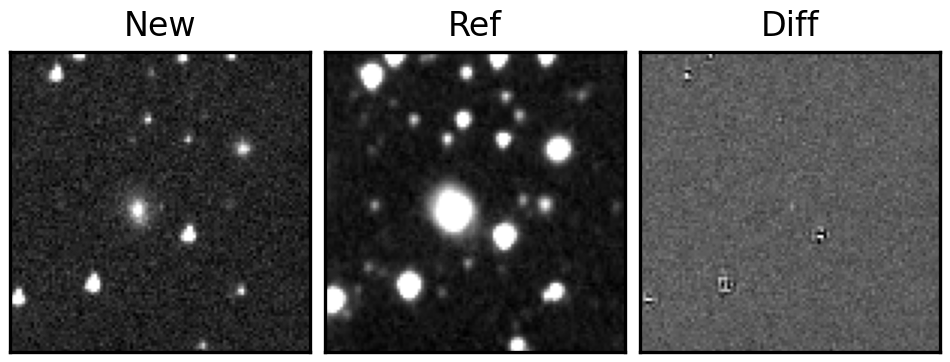
Label: real